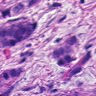
Metastatic tissue present: yes